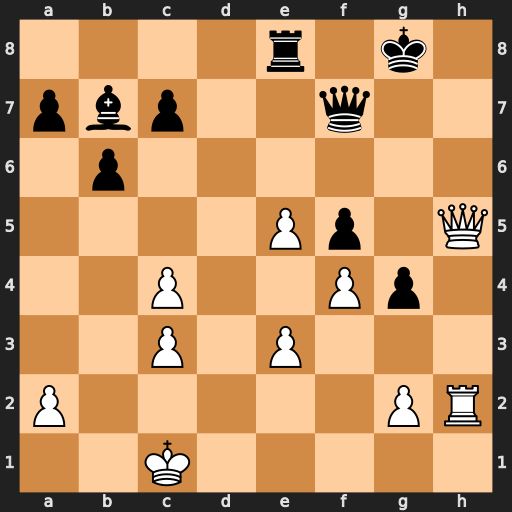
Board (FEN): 4r1k1/pbp2q2/1p6/4Pp1Q/2P2Pp1/2P1P3/P5PR/2K5
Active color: w
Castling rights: -
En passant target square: -
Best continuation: Qh8#